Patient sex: M
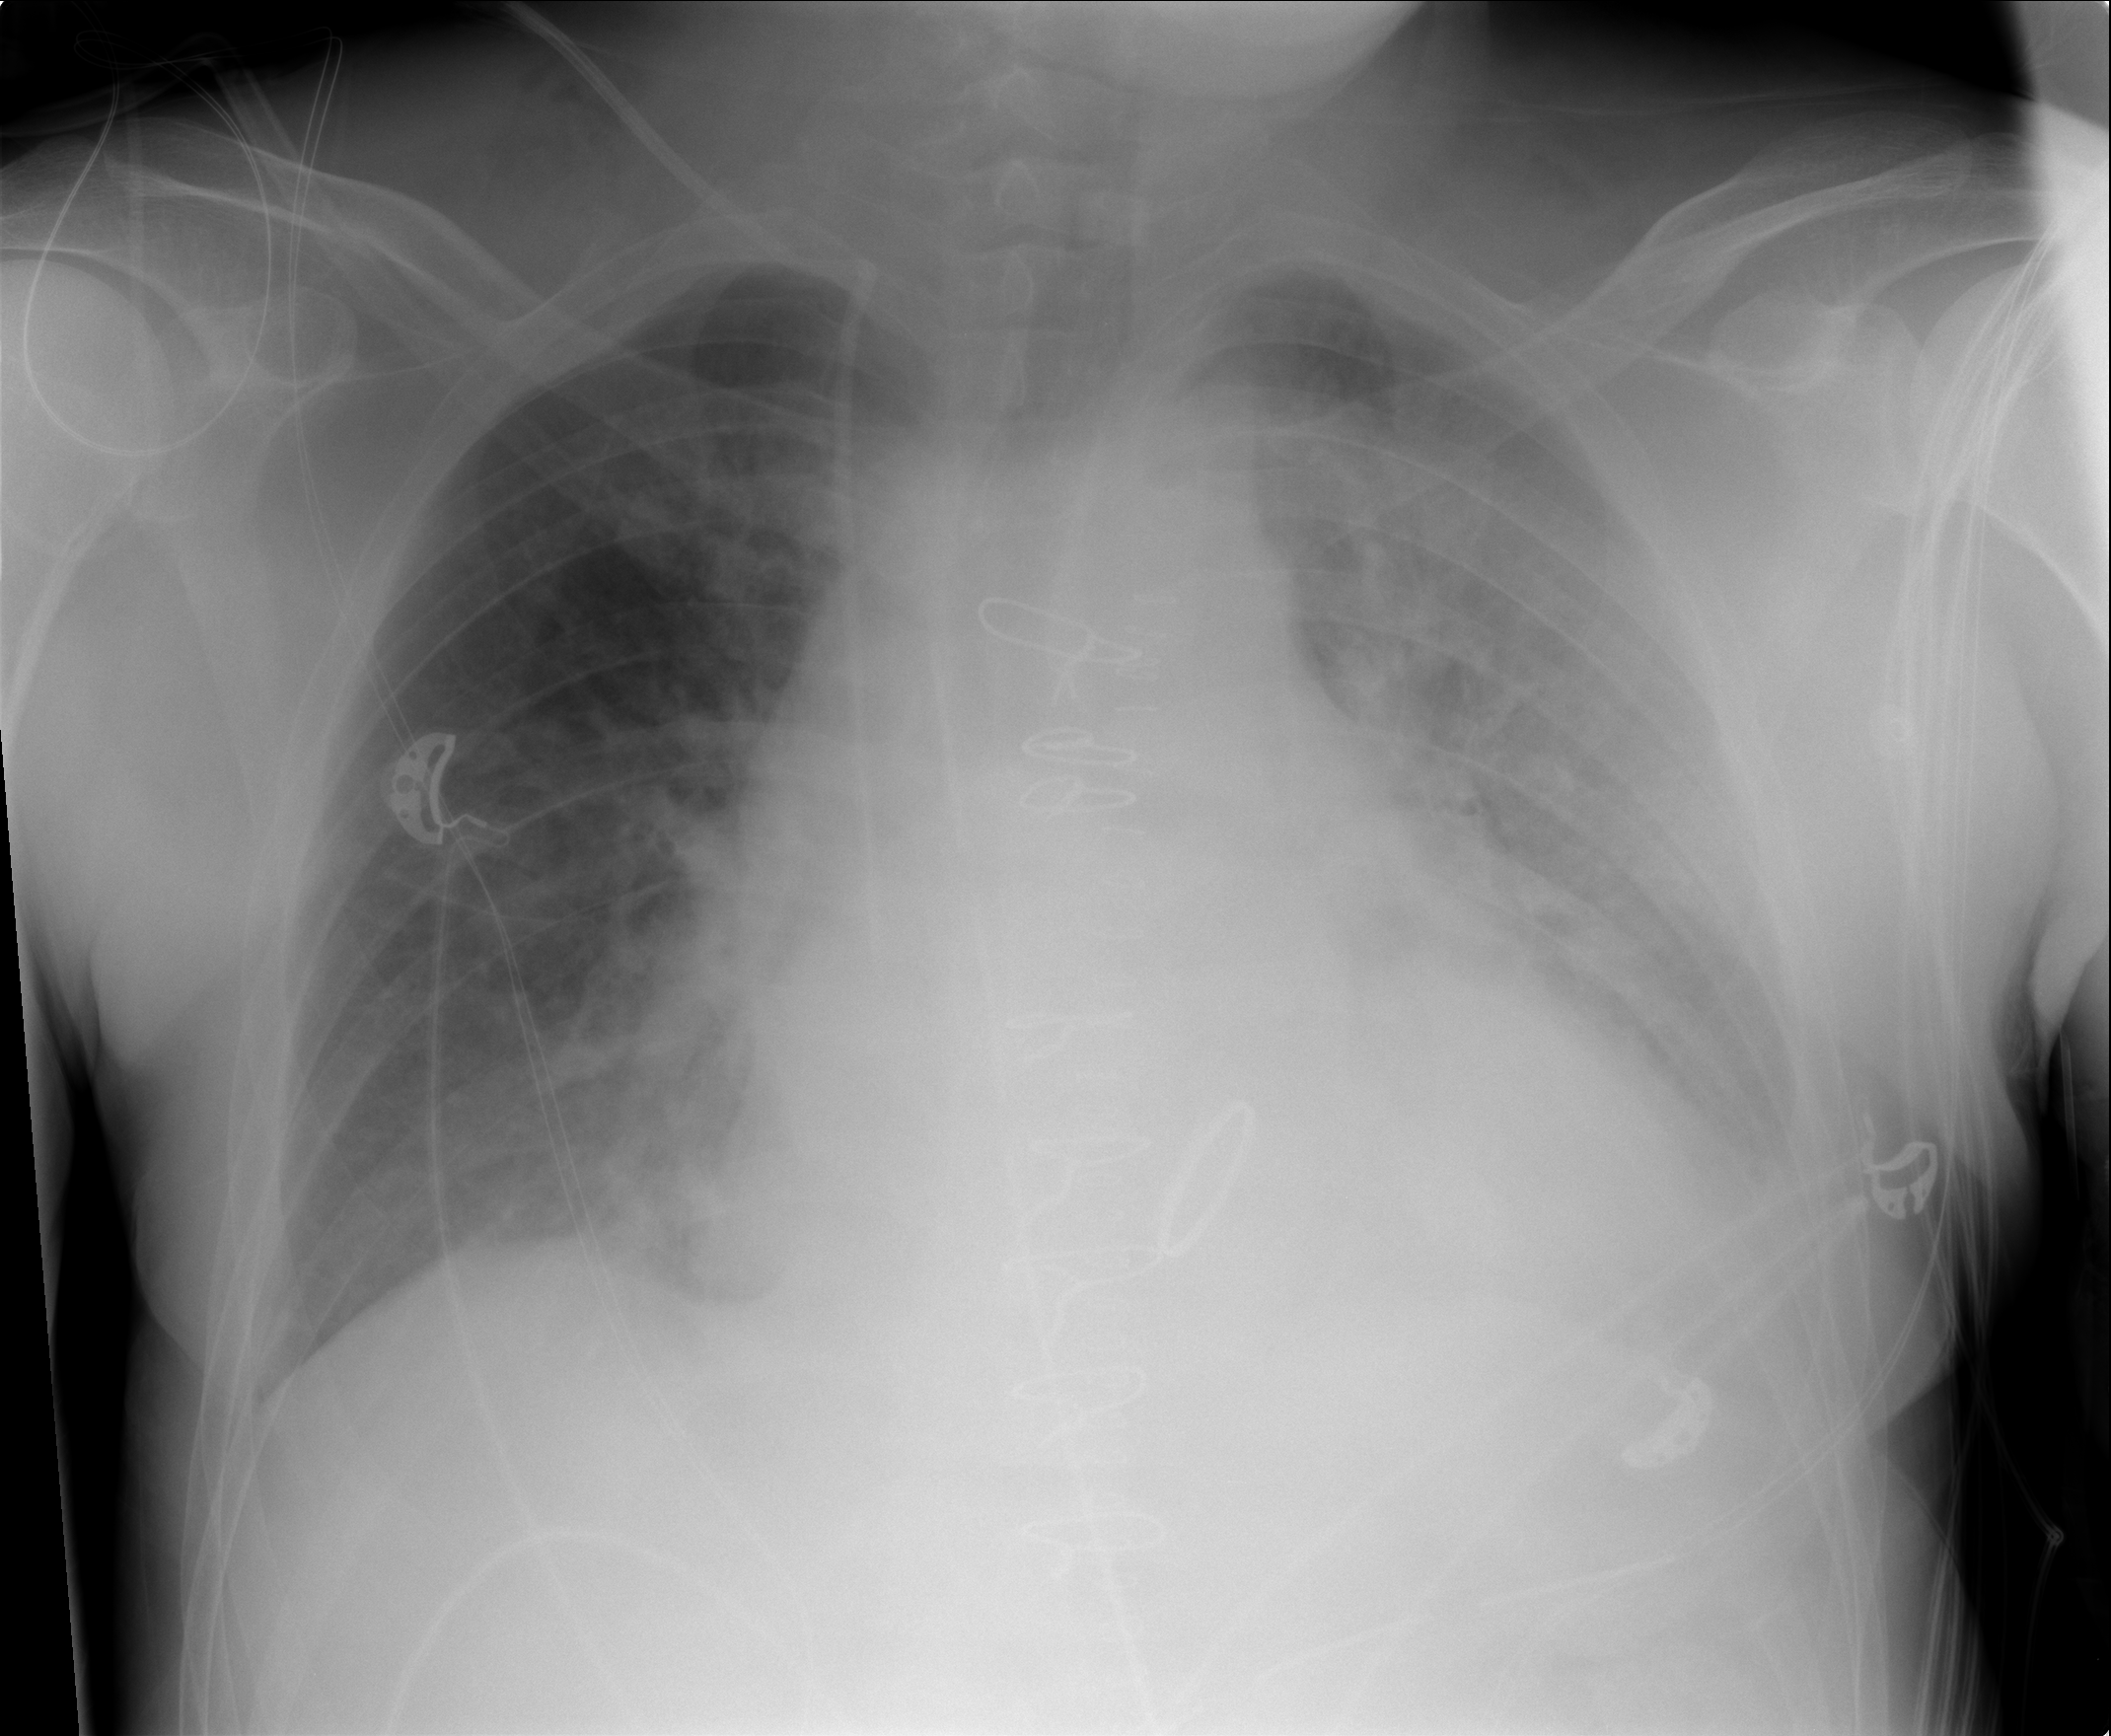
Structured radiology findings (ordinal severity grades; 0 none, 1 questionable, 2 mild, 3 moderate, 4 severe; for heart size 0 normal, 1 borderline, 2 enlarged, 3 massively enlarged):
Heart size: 2
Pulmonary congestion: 0
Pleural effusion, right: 0
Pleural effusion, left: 3
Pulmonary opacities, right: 1
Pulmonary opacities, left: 3
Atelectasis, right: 0
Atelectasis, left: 0